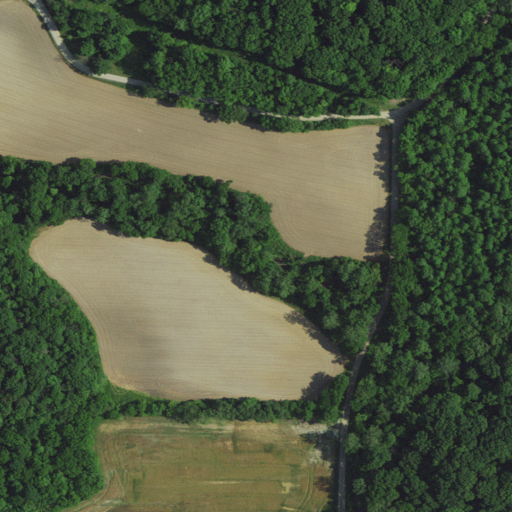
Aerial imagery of valley in Indiana named Happy Hollow containing deciduous forest, pasture, open development, cultivated crops, and low intensity development